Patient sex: M
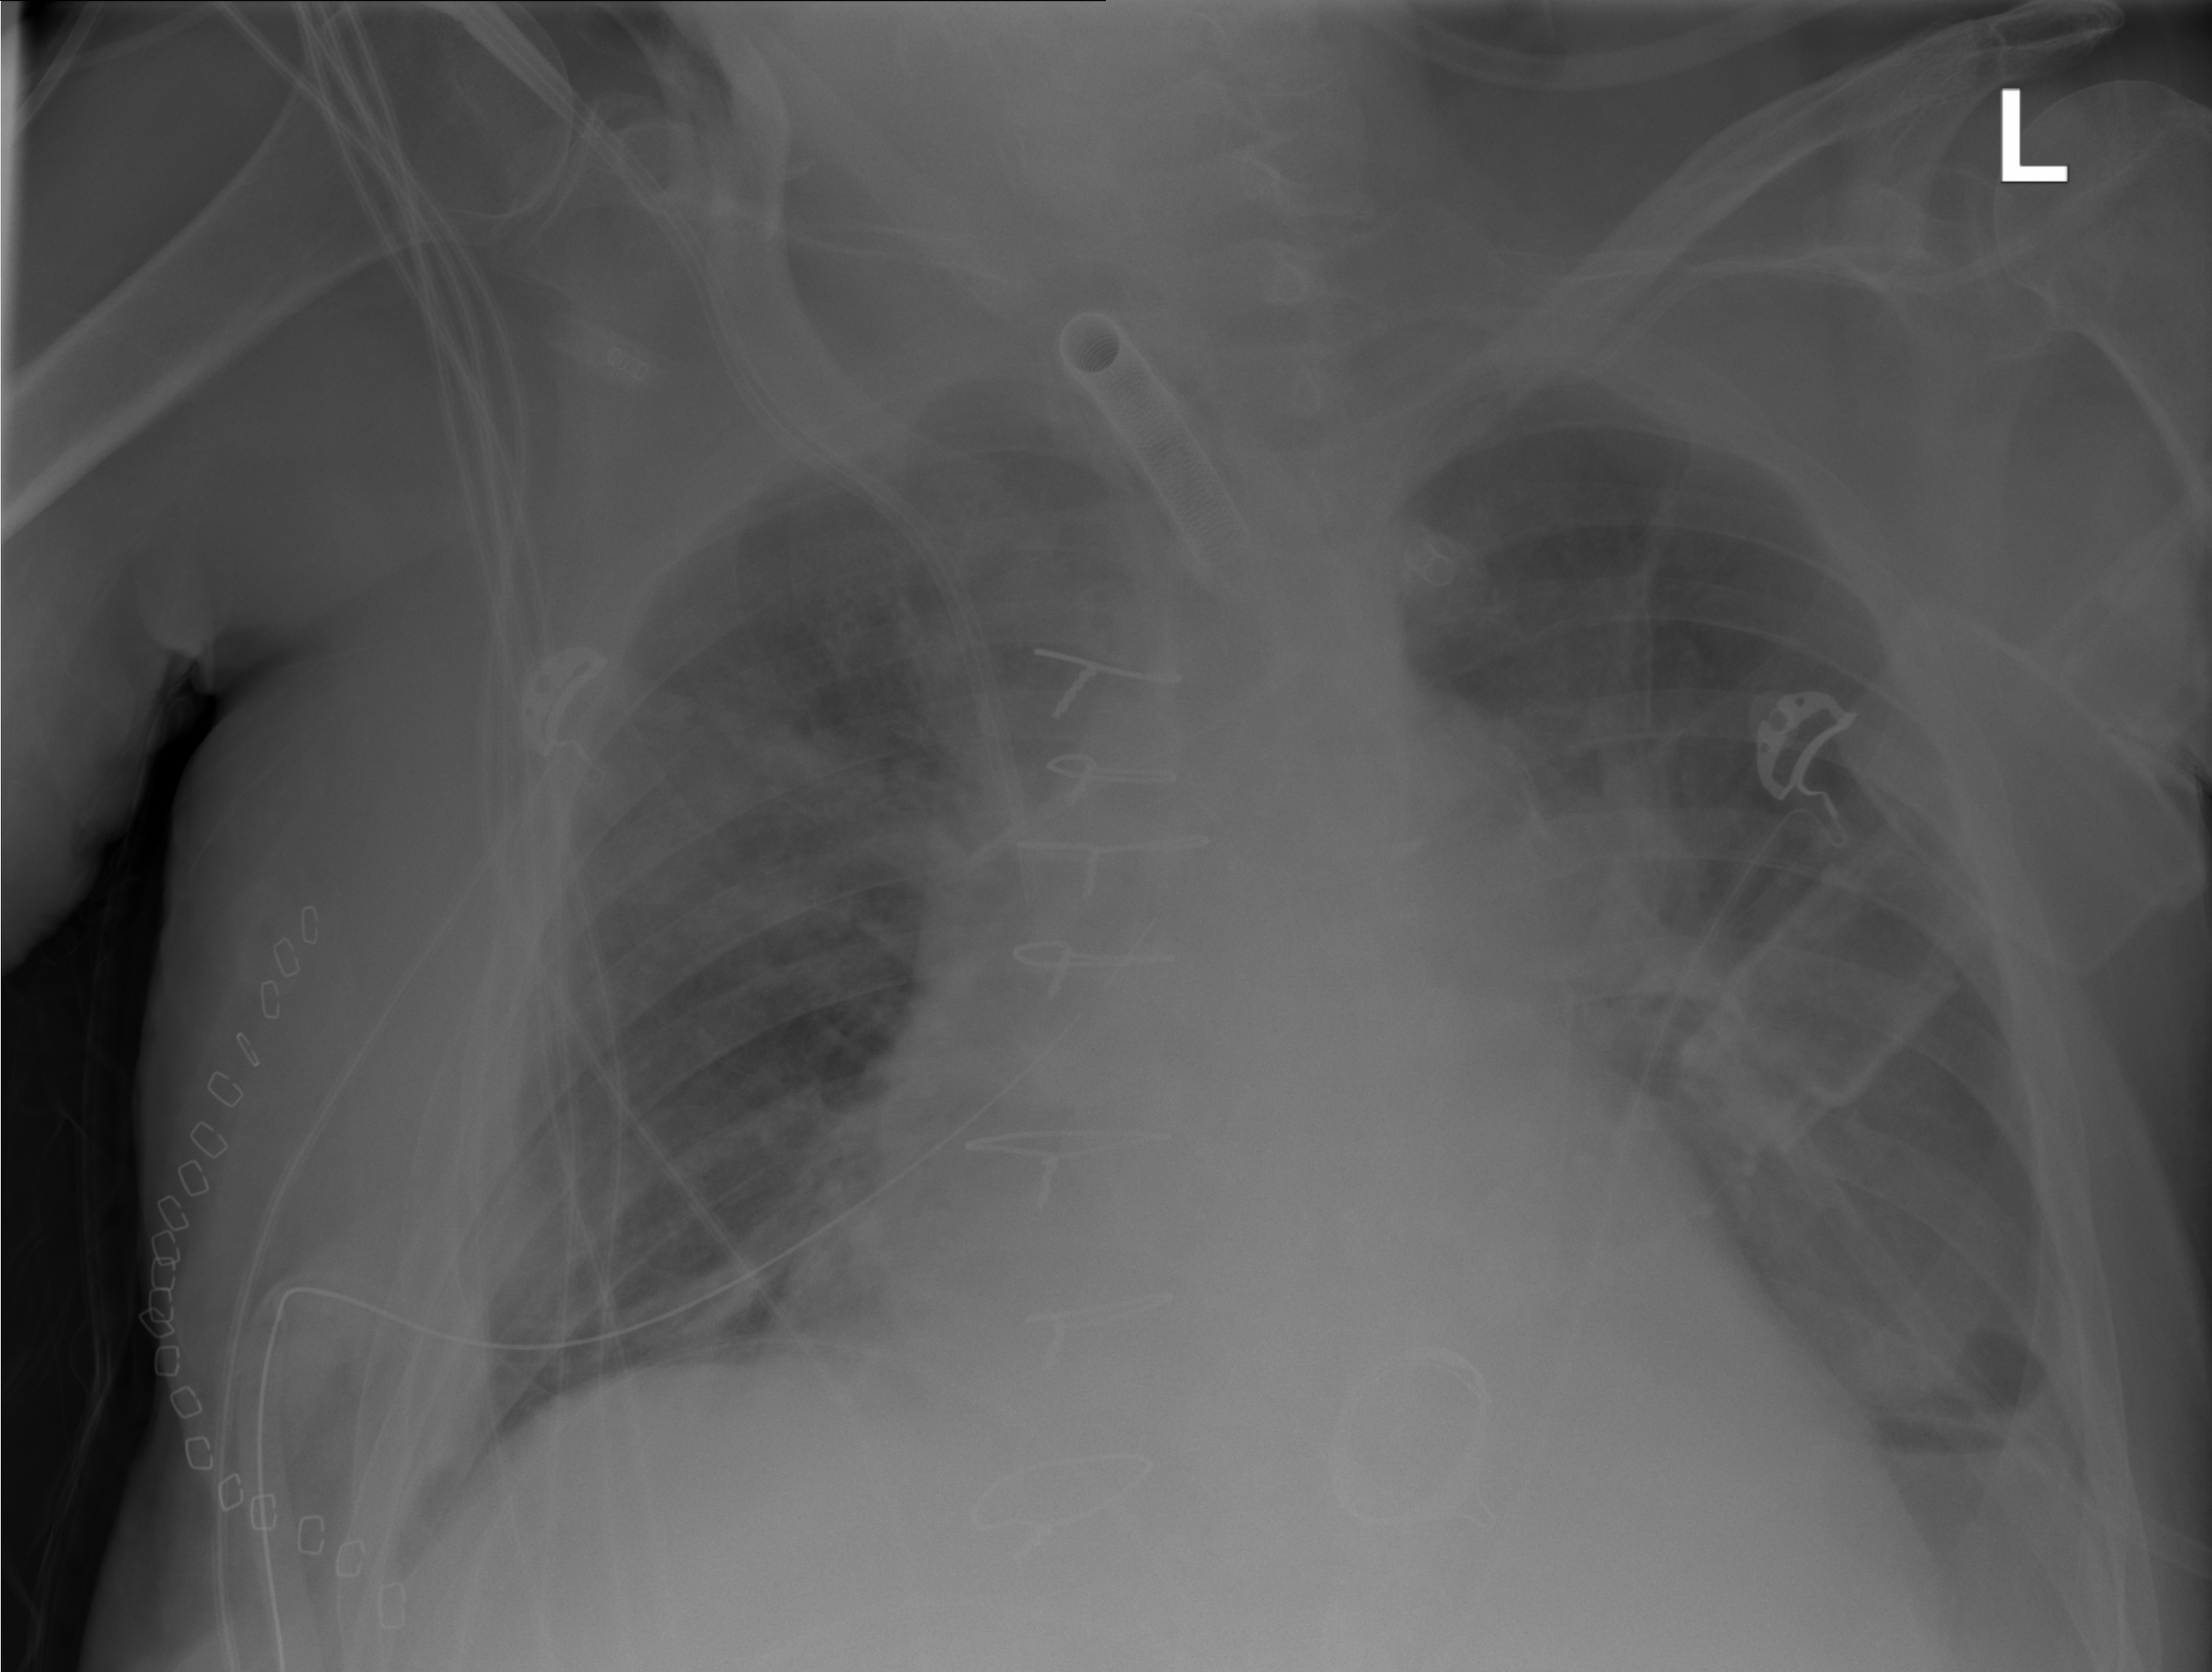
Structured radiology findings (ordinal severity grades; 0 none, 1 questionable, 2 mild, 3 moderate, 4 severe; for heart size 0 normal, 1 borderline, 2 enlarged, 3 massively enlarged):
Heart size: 2
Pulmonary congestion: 2
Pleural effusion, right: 0
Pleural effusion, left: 2
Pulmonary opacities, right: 2
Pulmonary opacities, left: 0
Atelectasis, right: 2
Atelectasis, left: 2